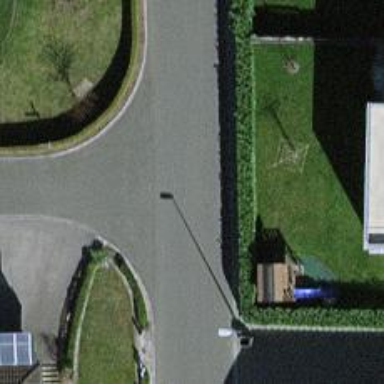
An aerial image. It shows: Smooth asphalt road in residential area.